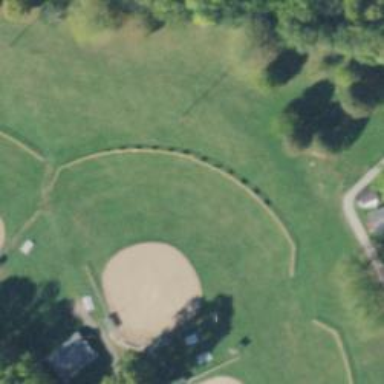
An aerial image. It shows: Baseball pitch for leisure land.